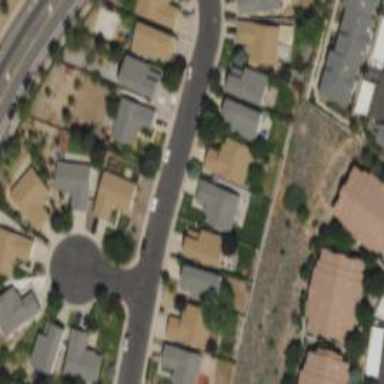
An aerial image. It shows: Residential road with separate asphalt sidewalk.